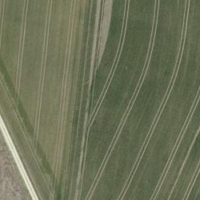
EUNIS habitat code: 52
Species observed at this site:
Tussilago farfara